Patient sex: M
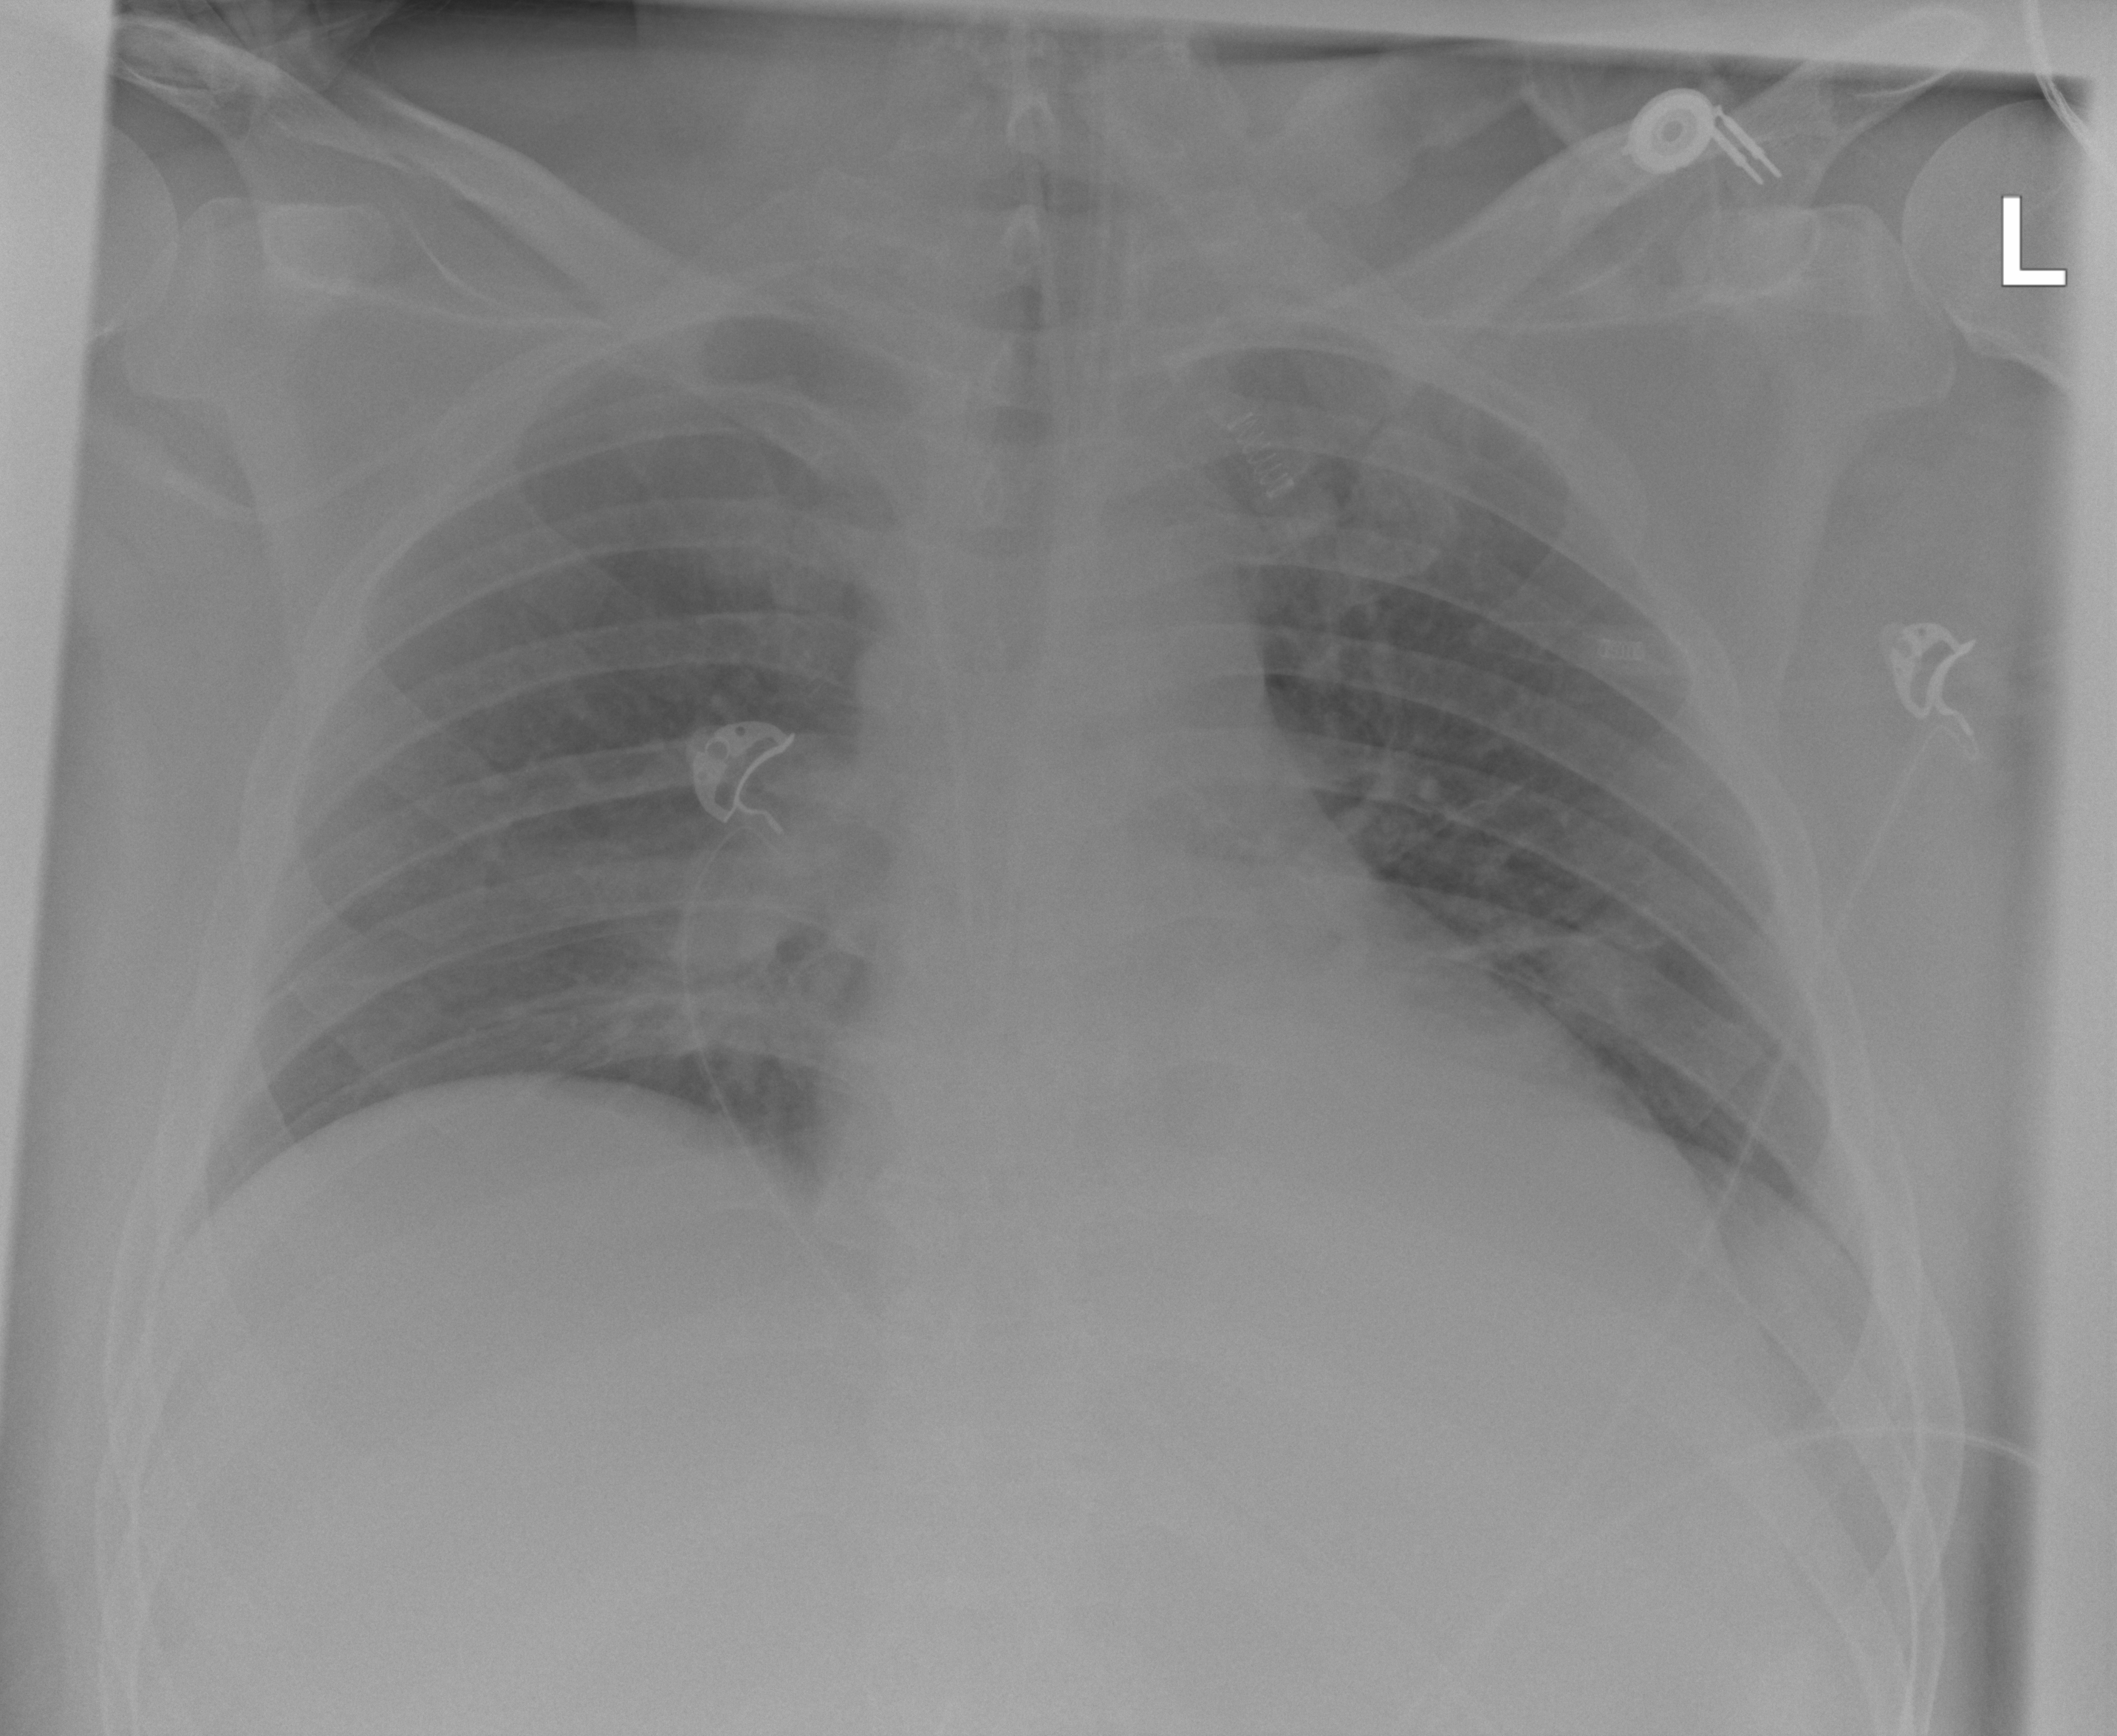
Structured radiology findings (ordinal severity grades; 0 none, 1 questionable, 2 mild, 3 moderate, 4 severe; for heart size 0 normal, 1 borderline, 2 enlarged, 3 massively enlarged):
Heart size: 1
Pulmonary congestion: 1
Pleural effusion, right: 0
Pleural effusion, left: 0
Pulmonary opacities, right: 2
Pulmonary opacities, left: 2
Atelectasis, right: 2
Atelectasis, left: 2